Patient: sex M, age 68
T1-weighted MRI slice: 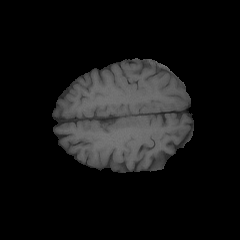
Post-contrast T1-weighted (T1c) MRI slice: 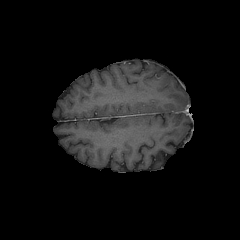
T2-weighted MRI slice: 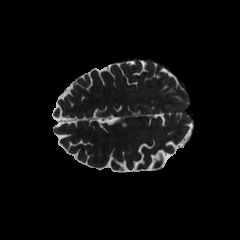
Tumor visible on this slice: yes
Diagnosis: Glioblastoma, IDH-wildtype
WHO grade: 4